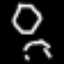
Label: octagon